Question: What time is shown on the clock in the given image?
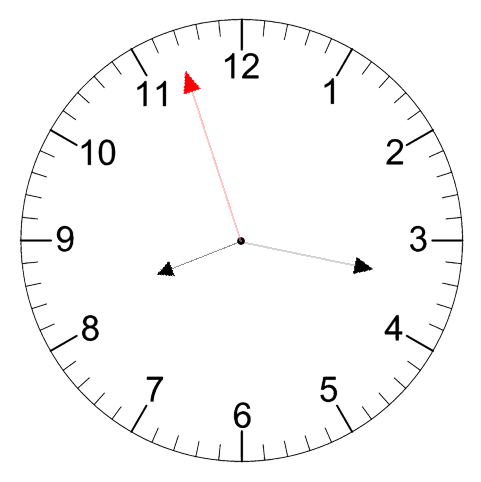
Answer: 08:16:57